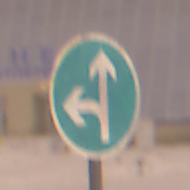
Verkehrszeichen: VorgeschriebeneFahrtrichtungGeradeausOderLinks
Umgebung: Outdoor, Urban
Tageszeit: Night
Wetter: Overcast
Licht: Artificial
Jahreszeit: Winter
Kontrast: MediumContrast